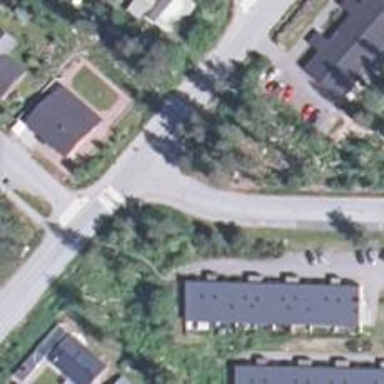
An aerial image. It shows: Residential road with separate sidewalk.